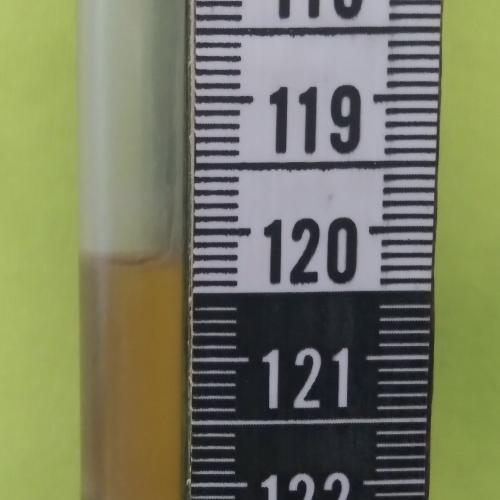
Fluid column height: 120.2 cm